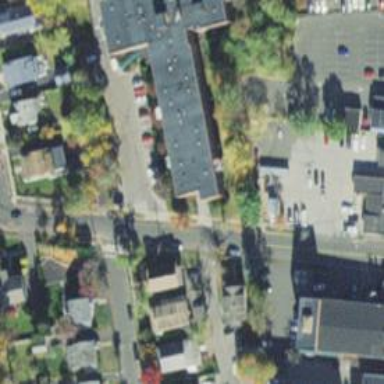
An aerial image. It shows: Part of building.